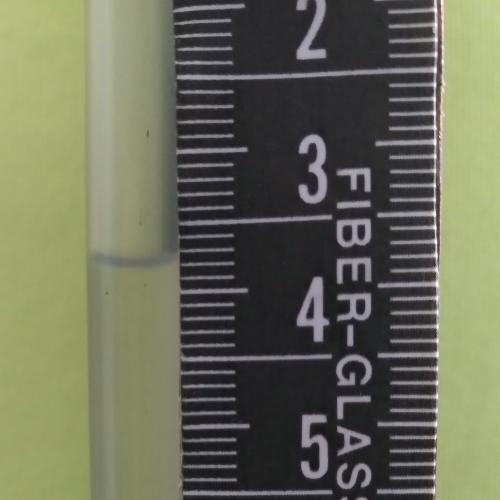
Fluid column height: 3.8 cm